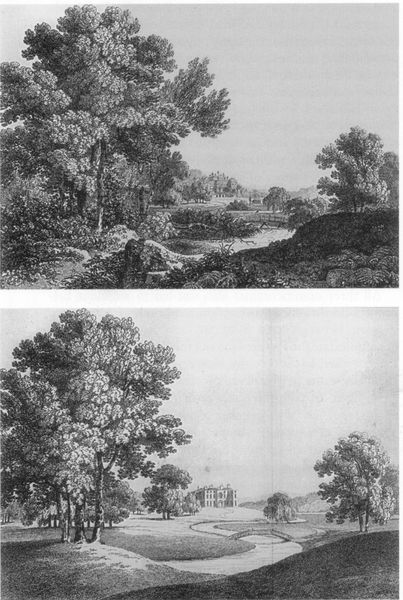
Titel: Picturesque and non-picturesque Landscape: Two contrasting Examples
Künstler: Thomas Hearne
Institution: (Seriendruck)
Schlagwörter: baum, blätter, dunkel, felsen, himmel, schatten, wasser, weiß, wolken, bäume, fluss, komposition, landschaft, see, teich, grau, hell, licht, schwarz, skizze, zeichnung, anlage, blick, gebäude, gras, haus, park, parkanlage, rasen, schloss, weg, wiese, hochformat, bild, ast, bach, häuser, hügel, natur, stamm, brücke, gewässer, sonne, sträucher, wiesen, pflanzen, england, gainsborough, wald, weiher, garten, bilder, fotos, ansicht, zwei, studie, fels, grafik, graphik, tag, linien, romantik, wild, farn, foto, burg, palast, himmeö, druck, druckgraphik, radierung, stich, schwarzweiß, buchseite, studien, villa, baumgruppe, anwesen, residenz, landhaus, sonnenschein, laubbäume, bachlauf, wildnis, plan, eichen, vorlage, stiche, jahreszeit, reproduktion, bepflanzung, bau, nachher, vorher, doppelt, baumgruppen, englisch, zweiteilig, schlösser, landsitz, brücken, doppel, vorzeichnung, gestaltung, vergleich, umbau, gartenarchitektur, adelssitz, srudie, angelegt, landschaftsgarten, gepflegt, verwildert, landschaften, ähnlich, variante, doppelbild, veränderung, landschaftspark, englsich, fots, landschften, nacher, nachstich, narürlich, parklandschaften, bebüsch, ausgedünnt, garau